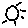
Label: sun